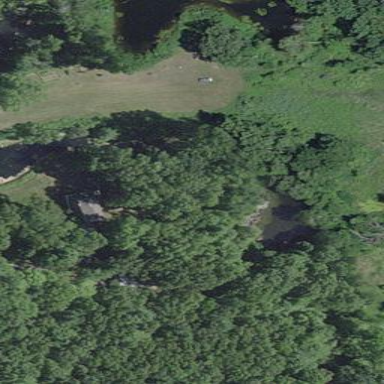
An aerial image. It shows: Peaceful pond surrounded by nature.